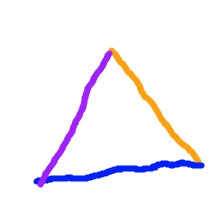
Shape: triangle